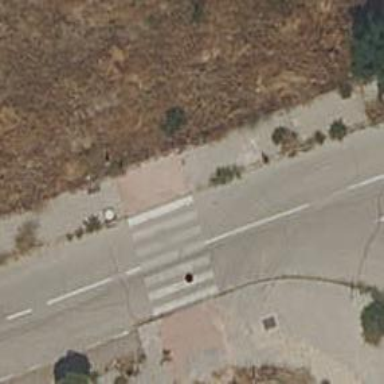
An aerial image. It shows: Uncontrolled zebra crossing on the road.